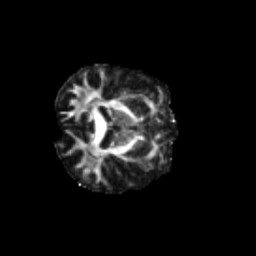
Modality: FA
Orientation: axial
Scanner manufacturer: siemens
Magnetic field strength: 3 T
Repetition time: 9.2 s
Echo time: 0.084 s